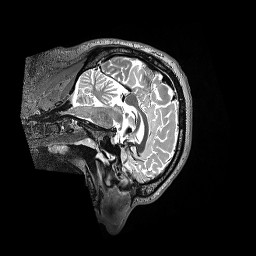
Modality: T2w
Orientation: sagittal
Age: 31
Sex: male
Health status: ill
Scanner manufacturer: siemens
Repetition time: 3.2 s